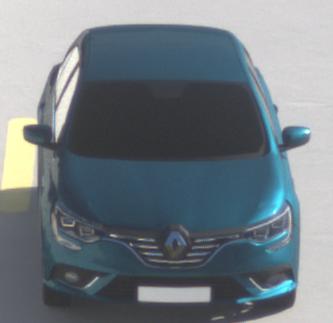
Make: Renault
Model: Mégane ENERGY TCe 100
Detailed model: Mégane (IV)
Model produced from: 2016/03
Model produced until: 2018/08
Doors: 5
Color: blue
Road condition: dry road
Daytime: morning or afternoon
Contrast: high contrast